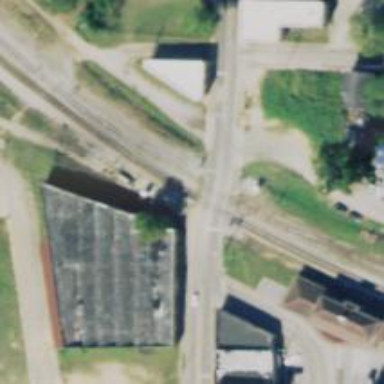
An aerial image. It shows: Level crossing on the railway with lights.